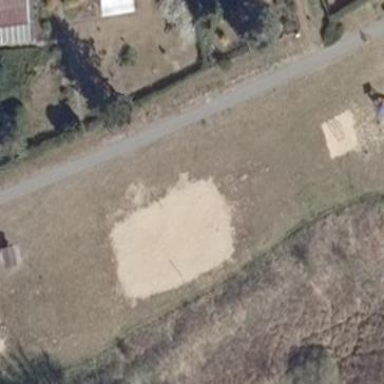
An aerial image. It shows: Beach volleyball pitch for leisure land.